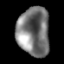
Tissue: lung
Cell type: Others
Senescence score: 0.2403
Nuclear area (px): 1538
Mean DAPI intensity: 120.715